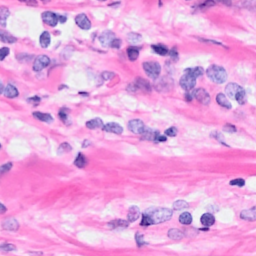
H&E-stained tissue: Breast